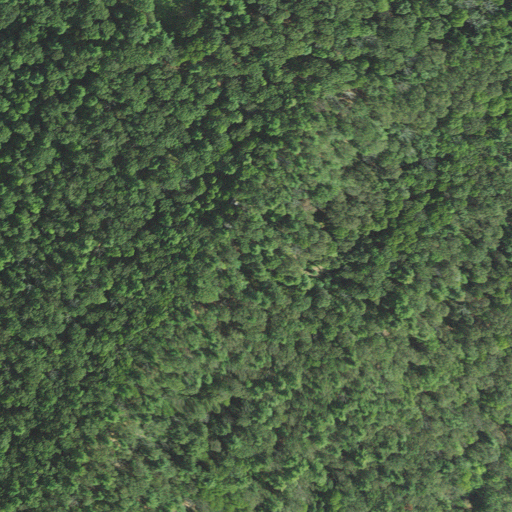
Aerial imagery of mountain in West Virginia named Fisher Mountain containing mixed forest, deciduous forest, evergreen forest, pasture, and open development